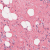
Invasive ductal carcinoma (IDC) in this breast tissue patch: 1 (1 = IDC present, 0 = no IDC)